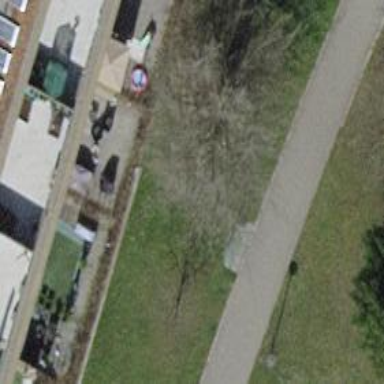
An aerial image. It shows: Bench for seating.